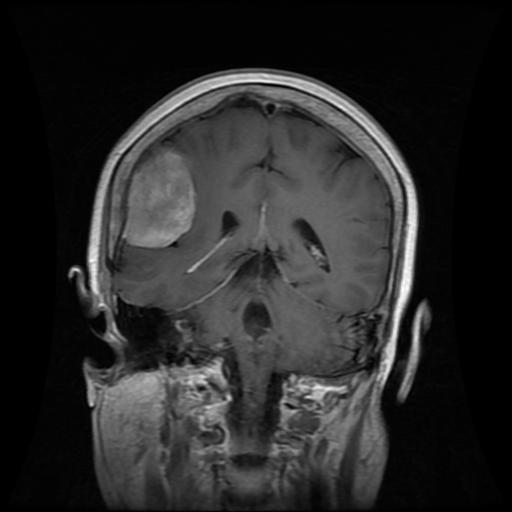
Label: meningioma